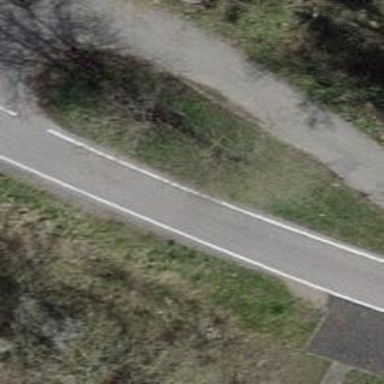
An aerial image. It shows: Turning loop on the road.